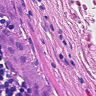
Metastatic tissue present: yes